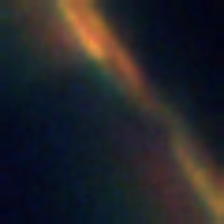
Taxon: Psuedo-nitzschia
Group: Diatoms